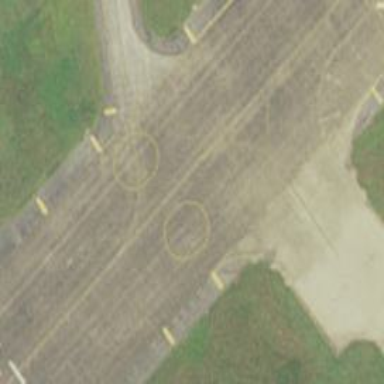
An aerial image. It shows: Image of taxiway at airport.